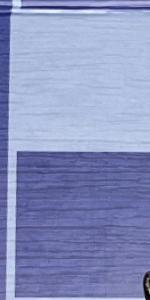
Label: Empty